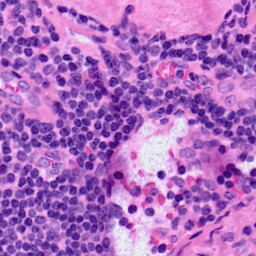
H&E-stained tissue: LymphNode